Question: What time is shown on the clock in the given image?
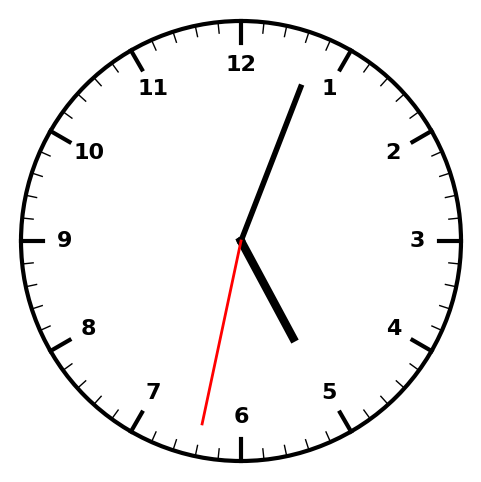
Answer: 05:03:32